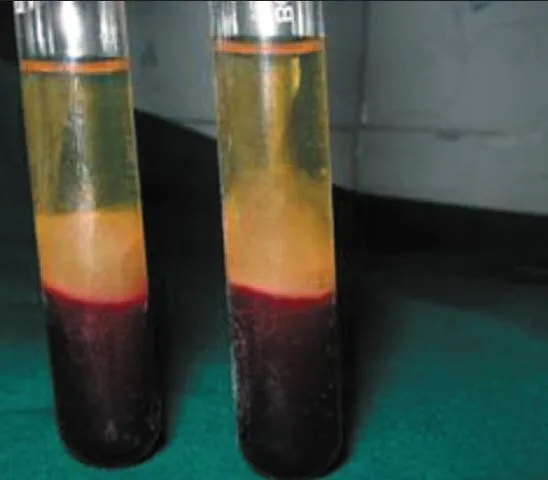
Platelet-rich-fibrin clot.
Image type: medical_photograph (skin_photograph)